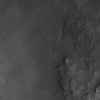
Atmospheric dust classification: not_dusty